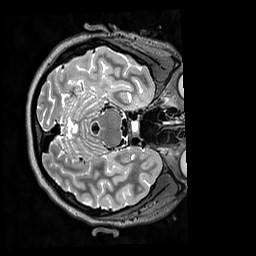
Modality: T2w
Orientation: axial
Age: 23
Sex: female
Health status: healthy
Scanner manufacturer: siemens
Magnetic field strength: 3 T
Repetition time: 3.2 s
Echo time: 0.568 s